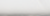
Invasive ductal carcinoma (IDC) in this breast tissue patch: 0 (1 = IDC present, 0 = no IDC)